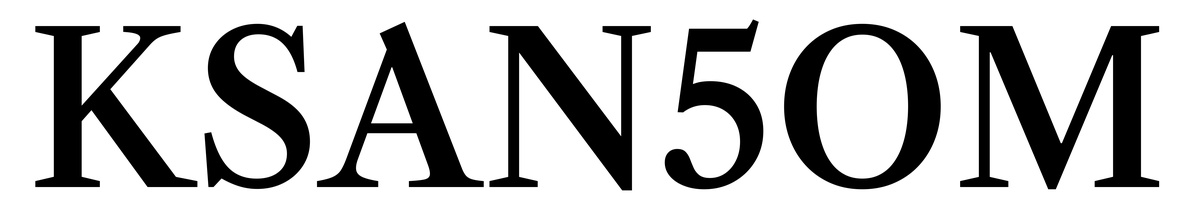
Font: LibreCaslonText_Medium